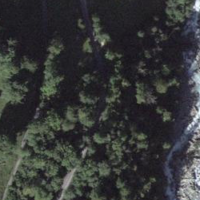
EUNIS habitat code: 44
Species observed at this site:
Abraxas sylvata